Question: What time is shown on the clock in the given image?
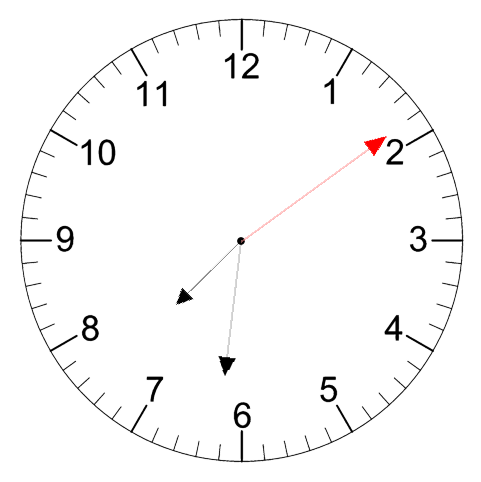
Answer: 07:31:09